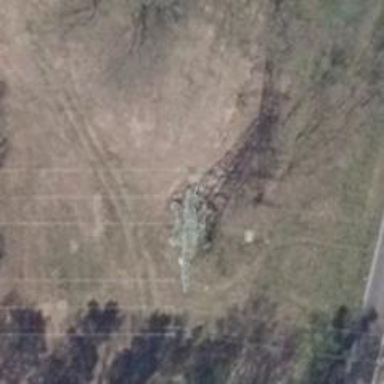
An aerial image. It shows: Power tower.